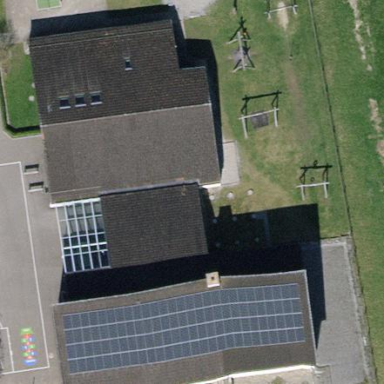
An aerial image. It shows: School.